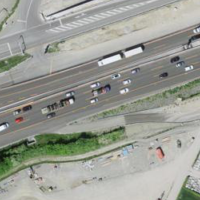
EUNIS habitat code: 57
Species observed at this site:
Milvus milvus